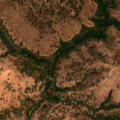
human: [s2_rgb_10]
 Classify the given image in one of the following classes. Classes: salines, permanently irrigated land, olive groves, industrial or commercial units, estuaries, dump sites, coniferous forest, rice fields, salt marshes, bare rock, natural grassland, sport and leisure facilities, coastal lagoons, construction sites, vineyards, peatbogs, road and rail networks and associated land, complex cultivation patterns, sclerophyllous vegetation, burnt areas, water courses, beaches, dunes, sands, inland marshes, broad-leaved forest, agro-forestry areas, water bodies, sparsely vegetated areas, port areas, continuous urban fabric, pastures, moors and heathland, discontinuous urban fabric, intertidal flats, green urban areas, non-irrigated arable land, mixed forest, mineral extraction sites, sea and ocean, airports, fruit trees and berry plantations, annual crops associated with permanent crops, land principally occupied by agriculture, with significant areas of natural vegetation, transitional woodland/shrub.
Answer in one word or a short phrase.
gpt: pastures, agro-forestry areas, broad-leaved forest, mixed forest